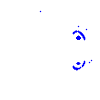
Particle: pion